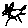
Label: cat